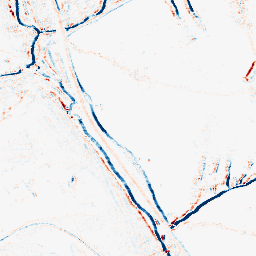
Category: morphological
Decomposition family: morphological_rect
Decomposition parameters: operation: average
width: 5
height: 3
Upsampling method: edge_directed
Upsampling parameters: scale: 2
Upsampling scale: 2